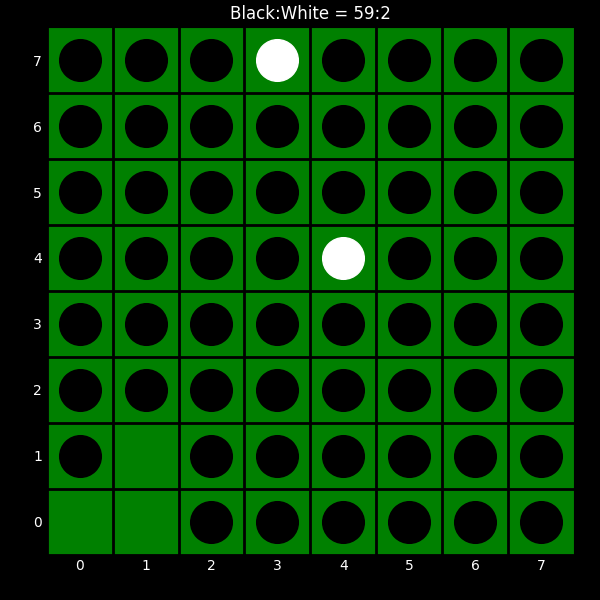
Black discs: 59
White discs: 2